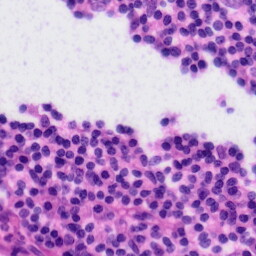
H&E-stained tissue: Tonsil